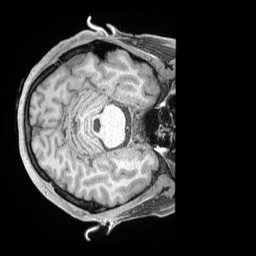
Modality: T1w
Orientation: axial
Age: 38
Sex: female
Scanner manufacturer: siemens
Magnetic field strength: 3 T
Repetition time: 2 s
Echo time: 0.00211 s